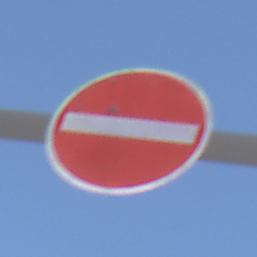
Verkehrszeichen: VerbotDerEinfahrt
Umgebung: Outdoor, RoadRail
Tageszeit: Midday
Wetter: Clear
Licht: Natural
Jahreszeit: Summer
Kontrast: HighContrast